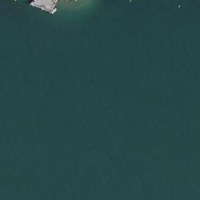
EUNIS habitat code: 14
Species observed at this site:
Chroicocephalus ridibundus
Aythya ferina